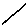
Label: line